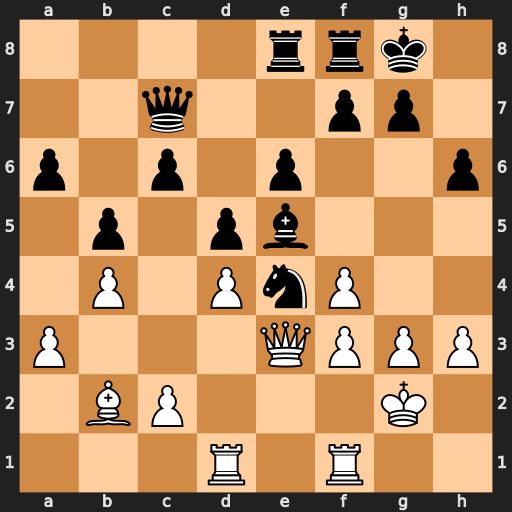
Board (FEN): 4rrk1/2q2pp1/p1p1p2p/1p1pb3/1P1PnP2/P3QPPP/1BP3K1/3R1R2
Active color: w
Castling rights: -
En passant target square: -
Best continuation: dxe5 Nxg3 Kxg3